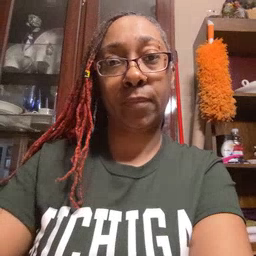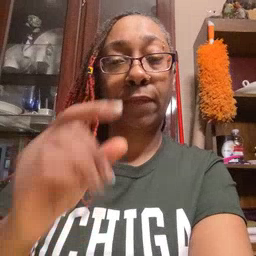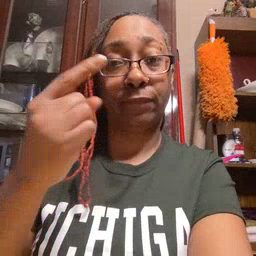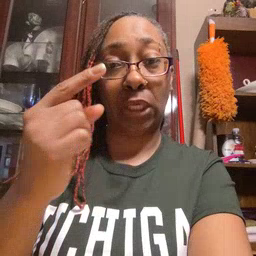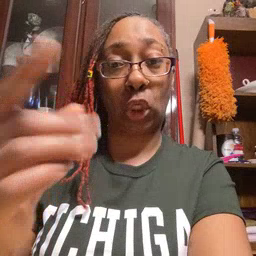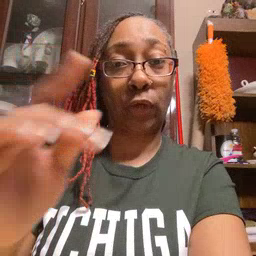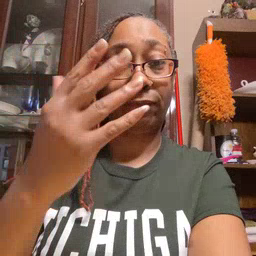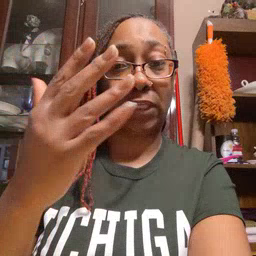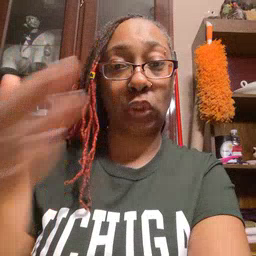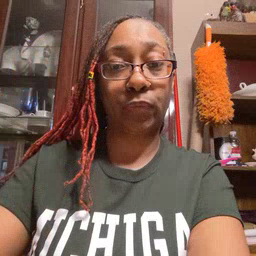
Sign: finger